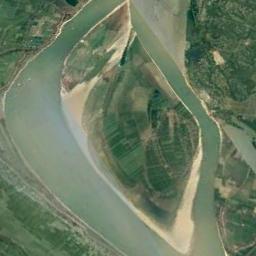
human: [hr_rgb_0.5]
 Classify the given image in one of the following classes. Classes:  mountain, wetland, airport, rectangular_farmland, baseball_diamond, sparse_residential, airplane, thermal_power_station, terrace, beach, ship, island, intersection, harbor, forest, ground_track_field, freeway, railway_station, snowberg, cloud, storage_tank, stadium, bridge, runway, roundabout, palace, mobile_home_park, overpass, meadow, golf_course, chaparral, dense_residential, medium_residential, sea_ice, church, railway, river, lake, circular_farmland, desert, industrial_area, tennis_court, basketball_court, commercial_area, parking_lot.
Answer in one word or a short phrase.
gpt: island